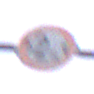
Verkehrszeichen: TatsaechlicheBreite2
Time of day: SunriseSunset
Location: Outdoor (Beach)
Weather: Overcast
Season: NotSpecified
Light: Natural